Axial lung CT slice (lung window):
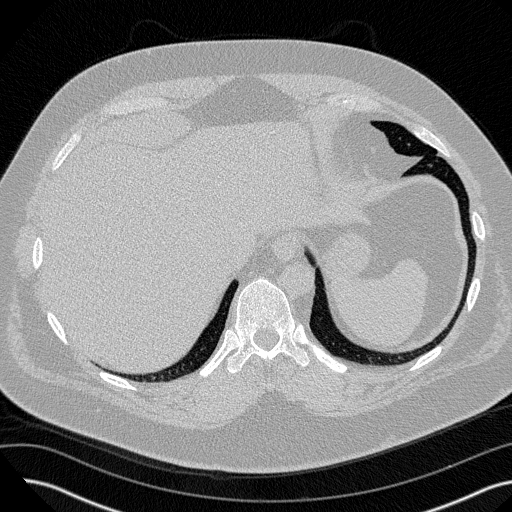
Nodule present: no